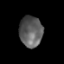
Tissue: lung
Cell type: Epithelial cells
Senescence score: 0.1747
Nuclear area (px): 703
Mean DAPI intensity: 93.7